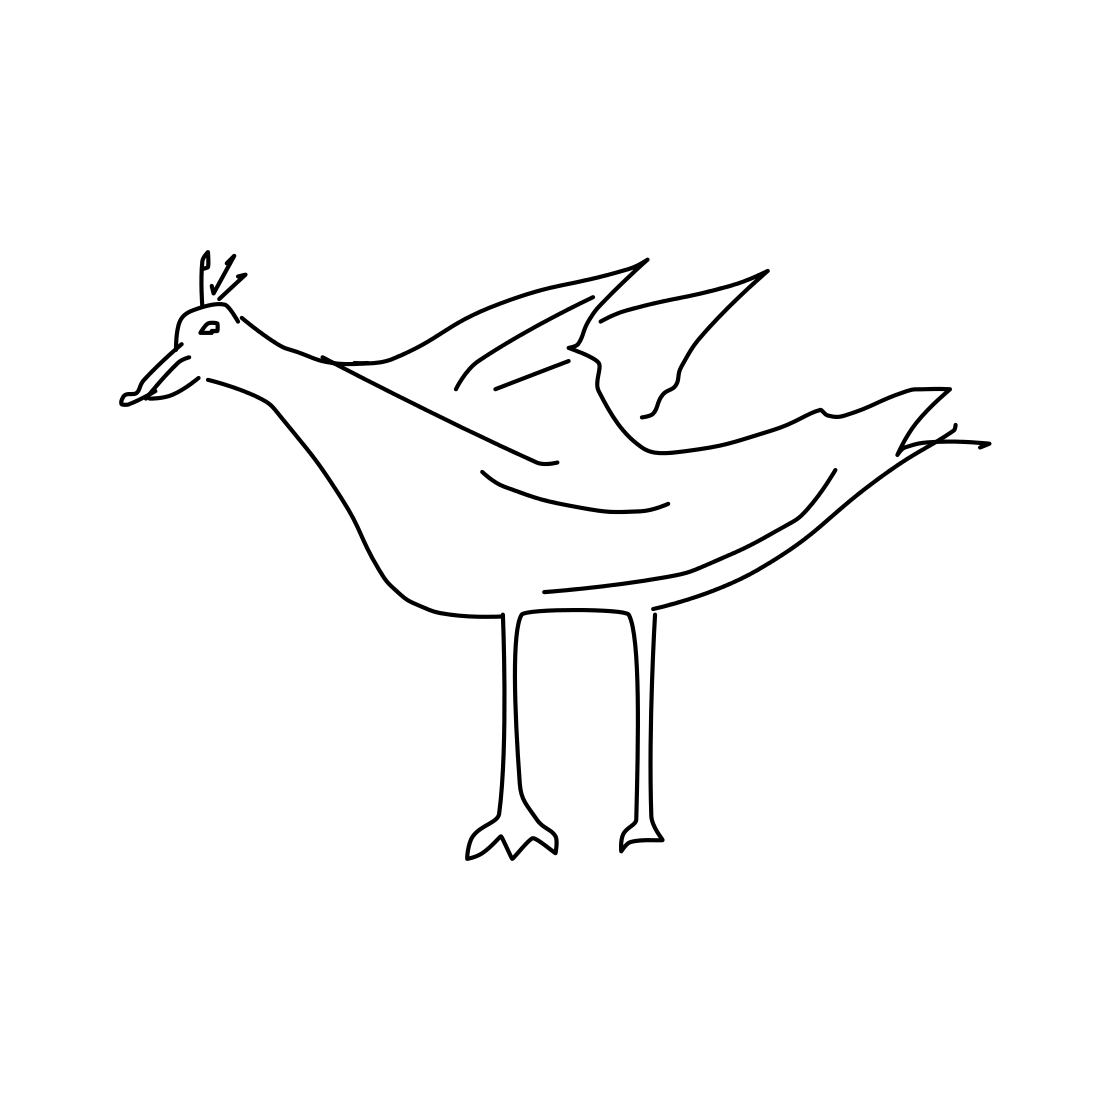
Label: standing bird